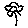
Label: flower